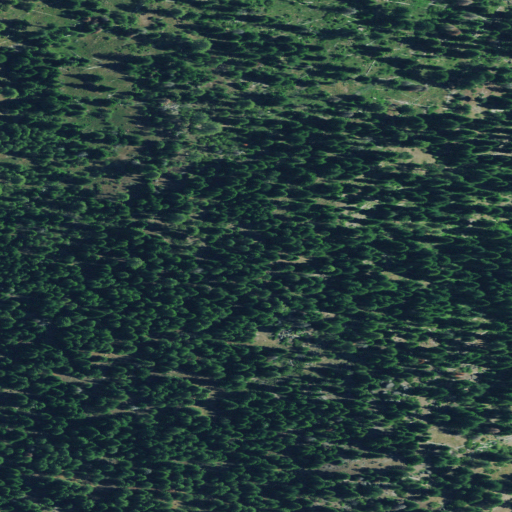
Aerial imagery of mountain in Oregon named Frailey Point containing evergreen forest and shrub